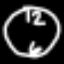
Label: clock